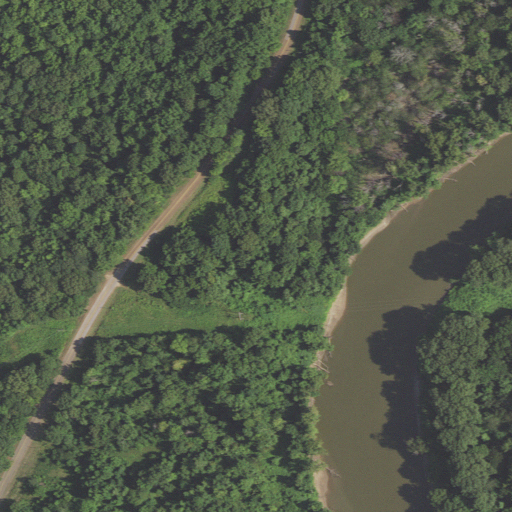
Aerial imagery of cliff(s) in Arkansas named Doublehead Bluff containing woody wetlands, mixed forest, deciduous forest, open water, open development, and herbaceous wetlands